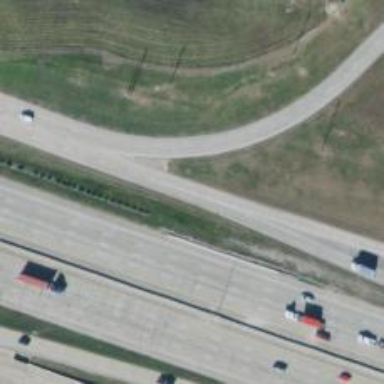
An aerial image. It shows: Secondary road with frontage road.